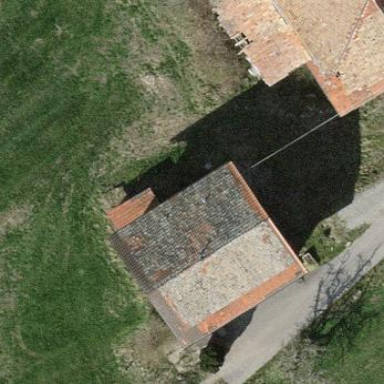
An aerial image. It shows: Simple house.